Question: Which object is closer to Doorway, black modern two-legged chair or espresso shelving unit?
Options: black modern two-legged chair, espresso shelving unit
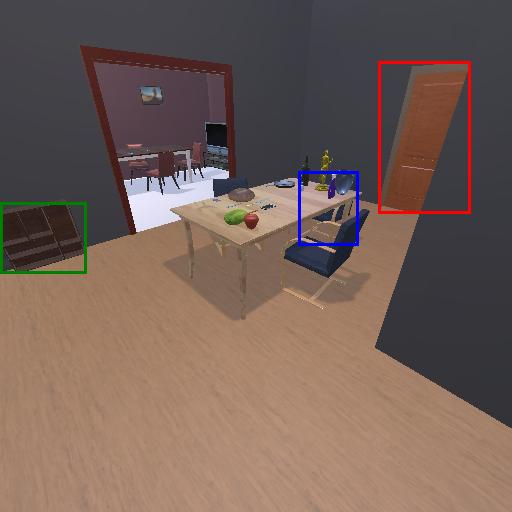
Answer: black modern two-legged chair